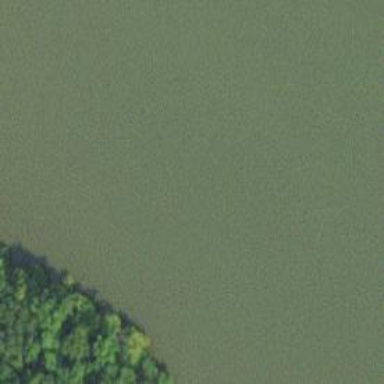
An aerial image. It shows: Beautiful river scene.